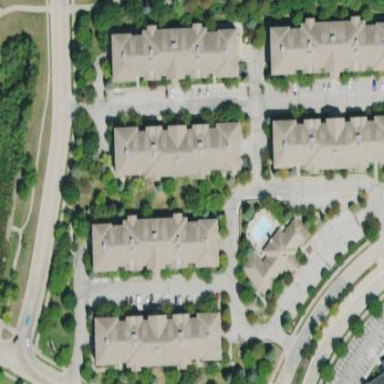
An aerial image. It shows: Residential area with apartments.